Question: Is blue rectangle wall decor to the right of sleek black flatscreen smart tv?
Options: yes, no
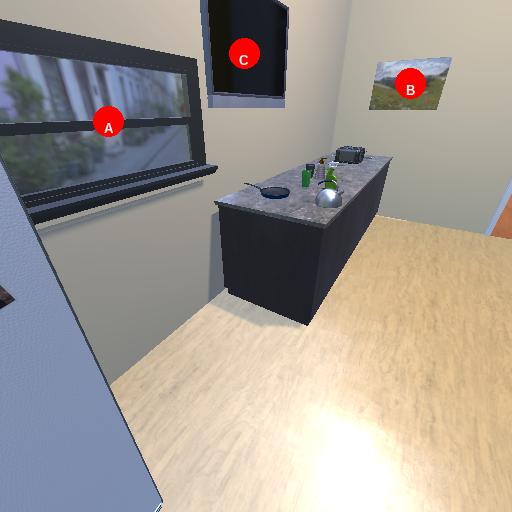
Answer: yes